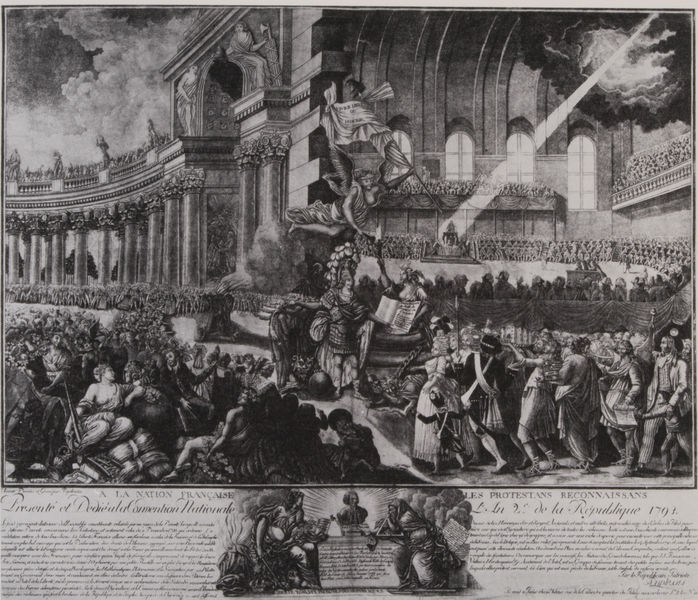
Titel: Der französischen Nation von den dankbaren Protestanten gewidmet
Künstler: Jean Antoine Duplessis
Standort: Paris
Institution: Bibliothèque Nationale.
Schlagwörter: gott, gruppe, himmel, körper, mann, schatten, weiß, wolken, frauen, menschen, fenster, frankreich, frau, grau, licht, männer, paris, schwarz, säule, säulen, gebäude, wolke, leute, menge, bärte, architektur, innenraum, kirche, sonne, publikum, kinder, engel, schrift, papier, bogen, italien, fahne, flagge, zug, grafik, graphik, spalten, platz, figuren, könig, soldaten, inschrift, büste, arena, halle, eingang, kolonnade, loggia, lichtstrahl, sonnenstrahl, antike, buch, religion, sprossen, strahlen, druck, radierung, stich, illustration, revolution, schwarzweiß, text, uniformen, zeitung, strahl, helm, herrscher, allegorie, menschenmenge, armee, sieg, altar, kapitelle, rom, statuen, antik, krönung, heiliger, tempel, kupferstich, französische revolution, nationalversammlung, texte, triumphbogen, säulengang, kollonaden, kolonnaden, petersplatz, grupe, st. peter, bernini, protest, mytholgie, revolutionsgraphik, afel, bannstrahl, menscnen, herrecher